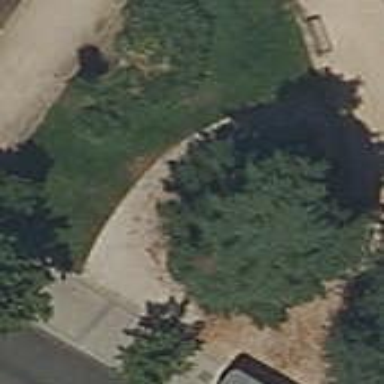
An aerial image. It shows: Garden with kerb border.